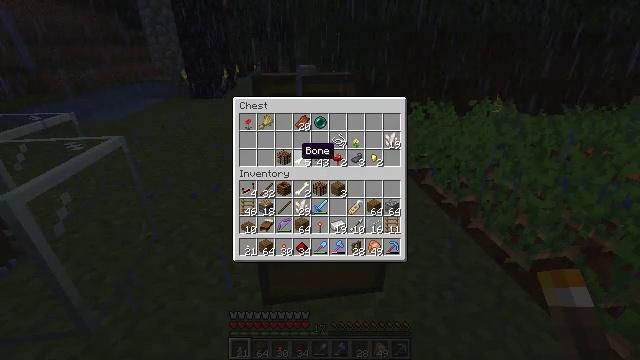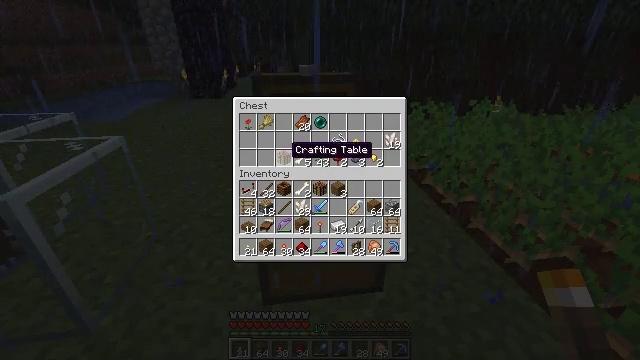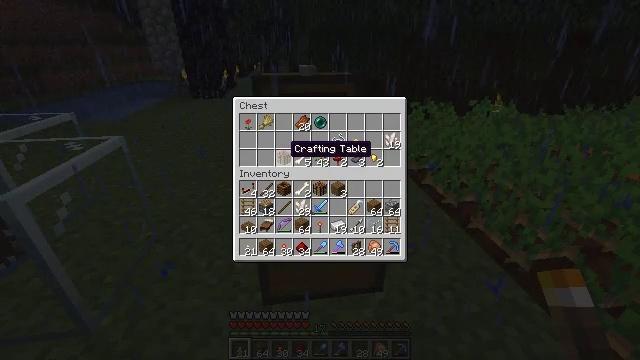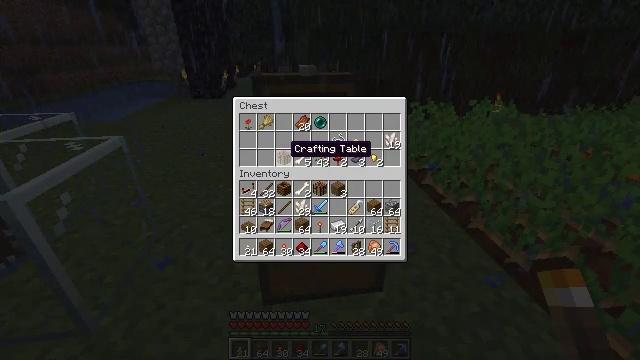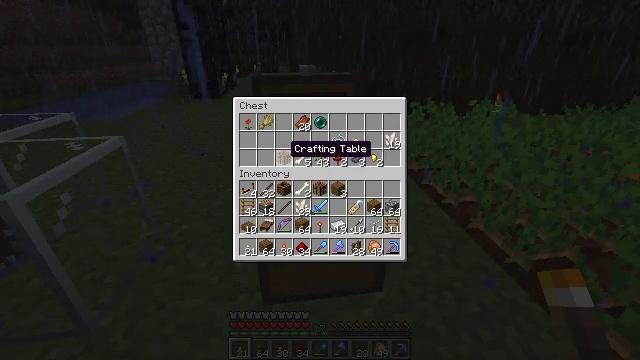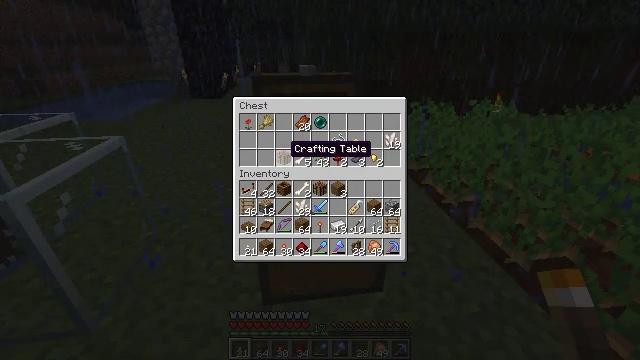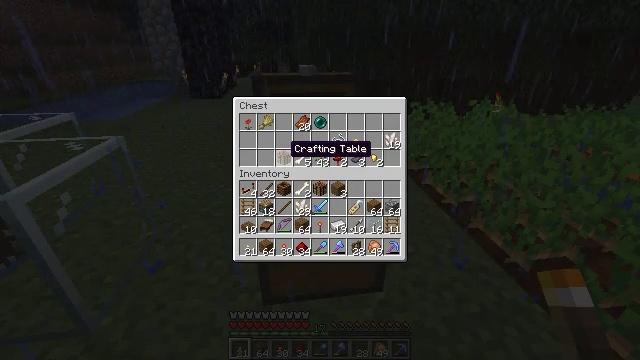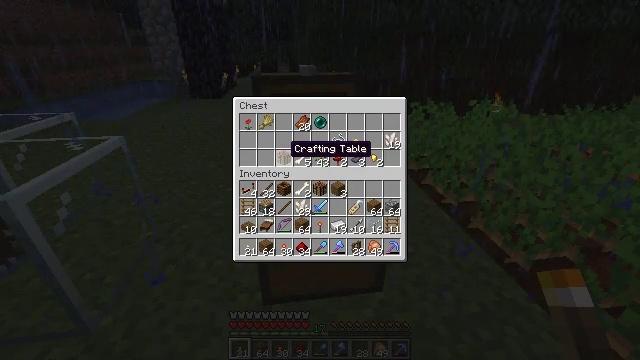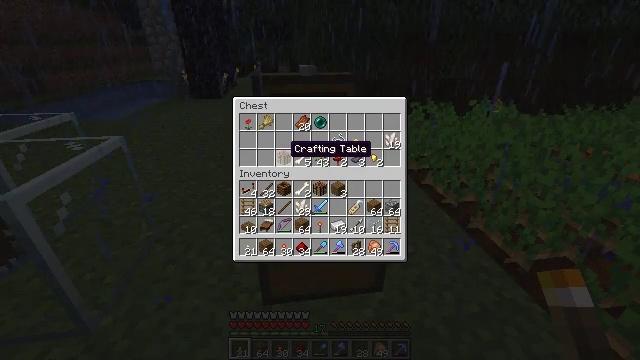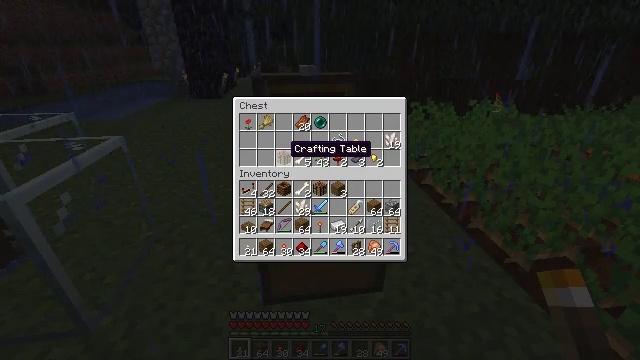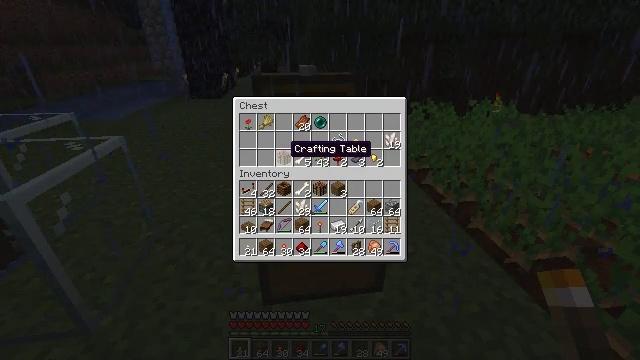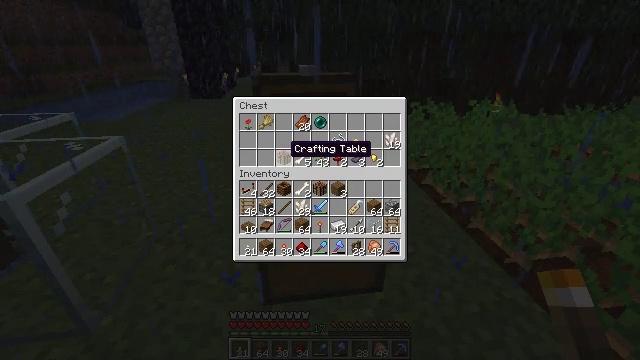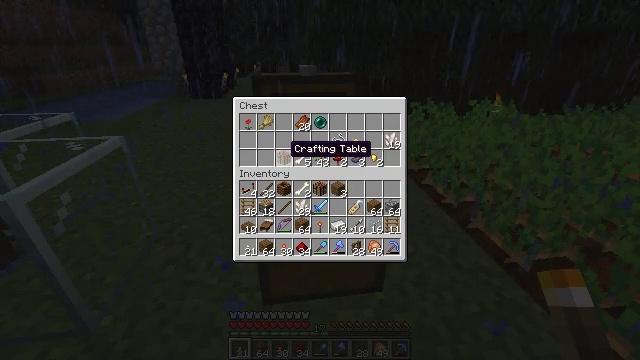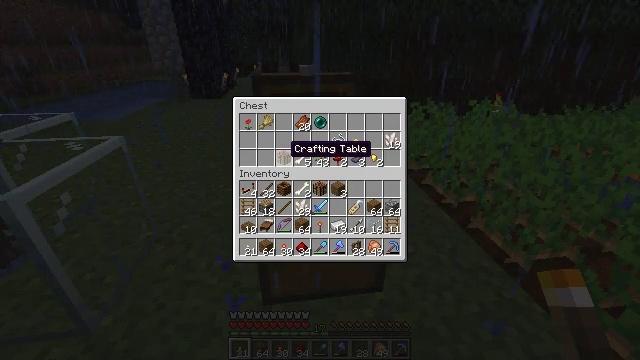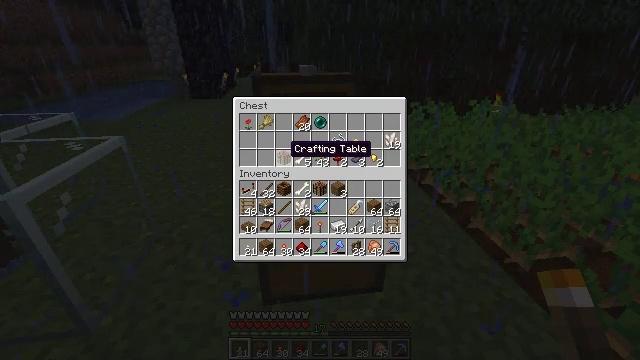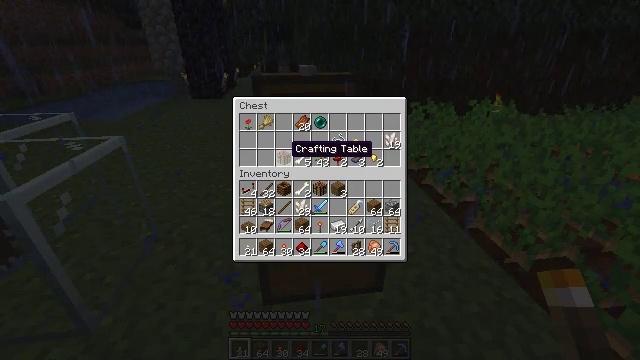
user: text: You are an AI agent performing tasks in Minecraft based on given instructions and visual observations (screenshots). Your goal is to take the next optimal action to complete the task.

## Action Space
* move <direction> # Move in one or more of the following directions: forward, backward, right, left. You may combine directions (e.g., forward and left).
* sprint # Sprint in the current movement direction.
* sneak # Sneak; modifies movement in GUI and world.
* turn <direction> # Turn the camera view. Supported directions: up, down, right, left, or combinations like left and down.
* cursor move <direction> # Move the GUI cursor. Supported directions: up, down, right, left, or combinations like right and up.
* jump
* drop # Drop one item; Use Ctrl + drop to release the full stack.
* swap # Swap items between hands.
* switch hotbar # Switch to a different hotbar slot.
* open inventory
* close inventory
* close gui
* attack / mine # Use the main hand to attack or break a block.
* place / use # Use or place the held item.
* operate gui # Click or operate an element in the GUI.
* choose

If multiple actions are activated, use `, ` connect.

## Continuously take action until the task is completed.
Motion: motion action
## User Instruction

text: Craft a spruce pressure plate.
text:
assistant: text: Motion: cursor move left
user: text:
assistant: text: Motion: no_op
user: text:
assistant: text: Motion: no_op
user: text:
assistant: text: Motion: no_op
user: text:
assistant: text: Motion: no_op
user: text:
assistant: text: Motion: no_op
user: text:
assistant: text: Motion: no_op
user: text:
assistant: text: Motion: no_op
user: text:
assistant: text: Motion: no_op
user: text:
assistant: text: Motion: no_op
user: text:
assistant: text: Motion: no_op
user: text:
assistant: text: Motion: no_op
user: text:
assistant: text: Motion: no_op
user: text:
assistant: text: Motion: no_op
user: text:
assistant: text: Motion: no_op
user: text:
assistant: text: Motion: no_op
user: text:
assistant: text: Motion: no_op
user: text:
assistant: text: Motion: no_op
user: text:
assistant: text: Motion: no_op
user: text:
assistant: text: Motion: no_op
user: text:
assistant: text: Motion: no_op
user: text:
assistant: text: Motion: sneak
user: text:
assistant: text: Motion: sneak
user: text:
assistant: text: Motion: no_op
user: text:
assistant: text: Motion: no_op
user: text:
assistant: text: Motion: no_op
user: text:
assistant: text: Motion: no_op
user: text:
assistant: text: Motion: no_op
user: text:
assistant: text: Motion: no_op
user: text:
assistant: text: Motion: no_op